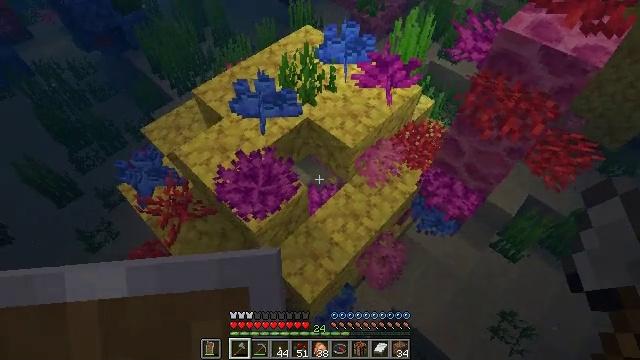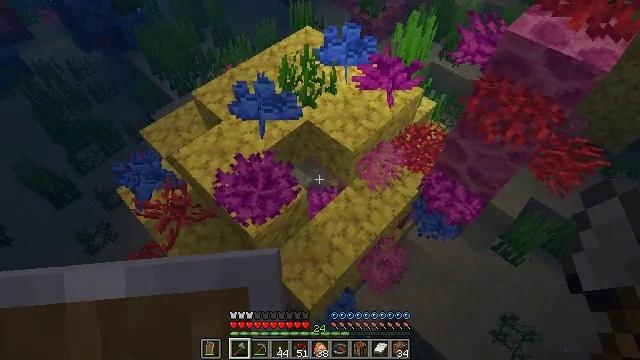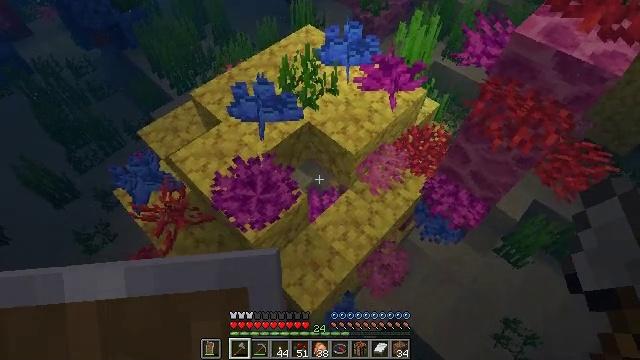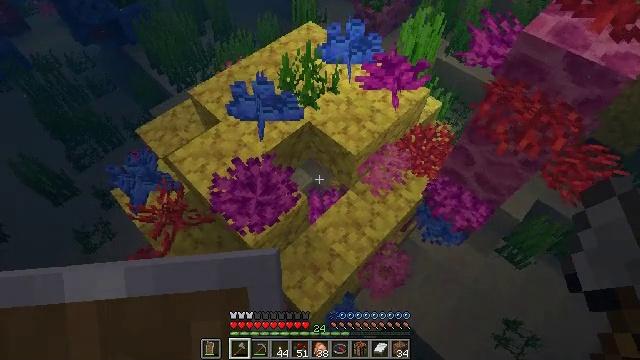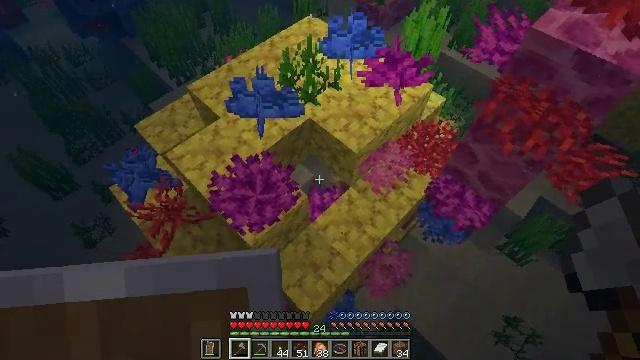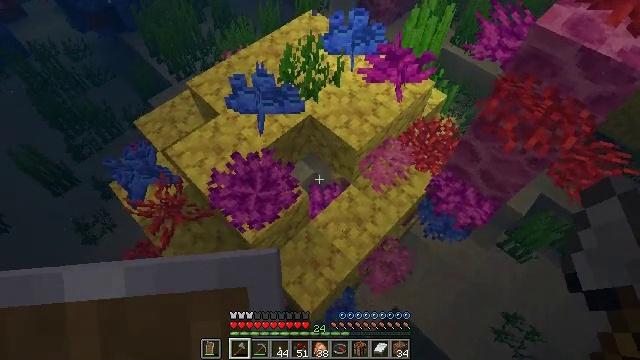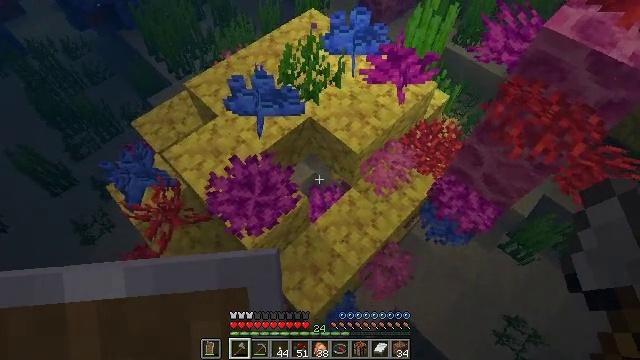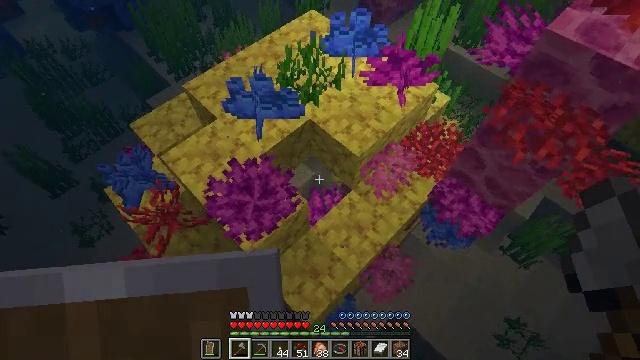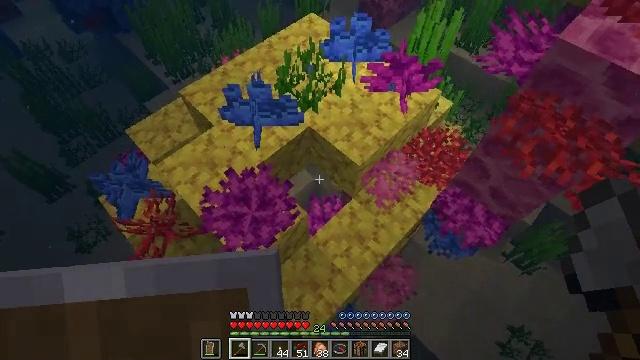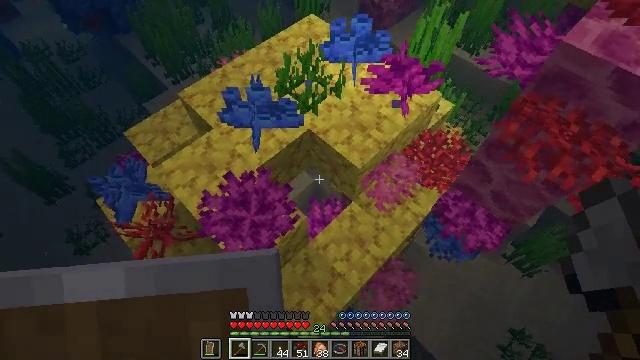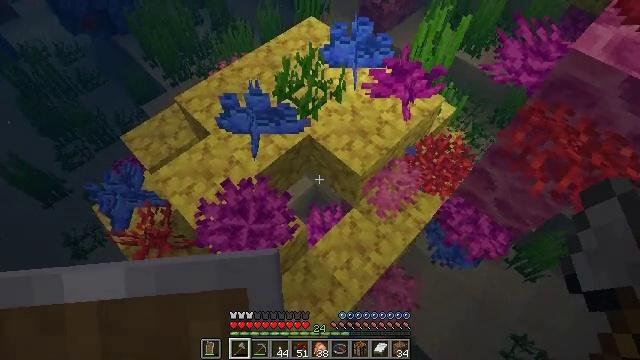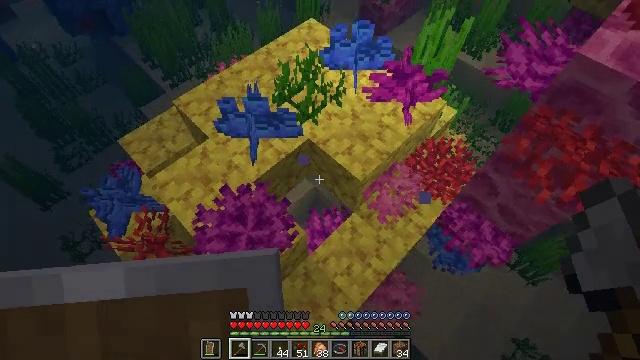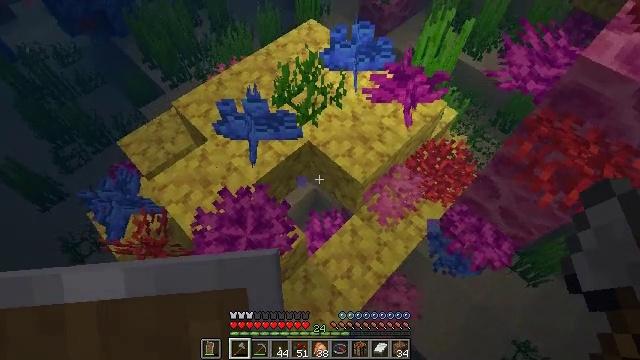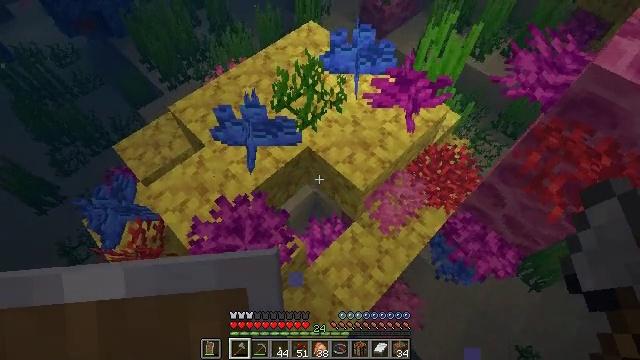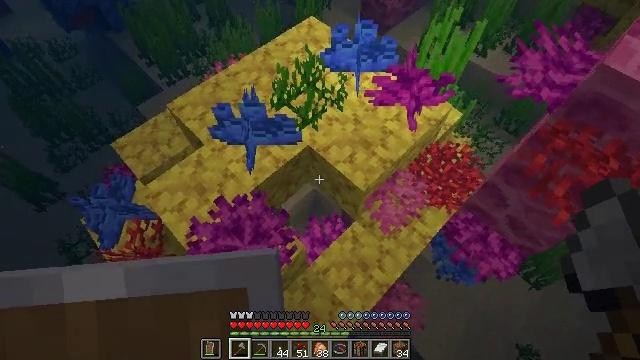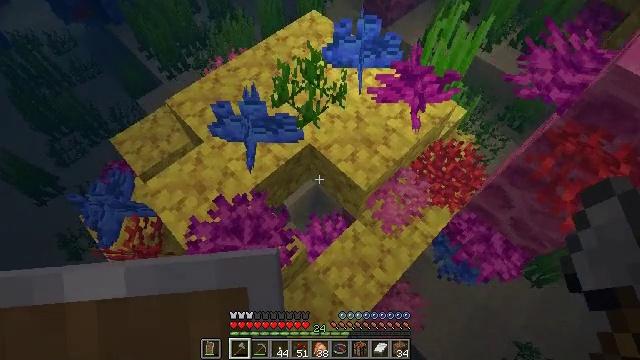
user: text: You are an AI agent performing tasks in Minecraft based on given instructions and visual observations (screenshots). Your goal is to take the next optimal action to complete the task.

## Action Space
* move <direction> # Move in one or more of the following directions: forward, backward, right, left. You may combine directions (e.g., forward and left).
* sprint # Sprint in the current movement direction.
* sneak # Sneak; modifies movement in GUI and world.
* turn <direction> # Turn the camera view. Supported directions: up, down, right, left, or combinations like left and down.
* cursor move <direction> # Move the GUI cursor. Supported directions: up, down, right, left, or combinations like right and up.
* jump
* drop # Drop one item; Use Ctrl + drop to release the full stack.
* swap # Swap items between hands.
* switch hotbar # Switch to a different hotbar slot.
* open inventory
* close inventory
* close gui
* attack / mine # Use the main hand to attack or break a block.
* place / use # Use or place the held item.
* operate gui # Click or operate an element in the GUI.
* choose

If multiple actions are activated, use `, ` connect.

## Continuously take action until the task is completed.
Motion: motion action
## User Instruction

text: Harvest sea pickles while diving.
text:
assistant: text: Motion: move forward
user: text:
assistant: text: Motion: move forward
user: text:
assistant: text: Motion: move forward
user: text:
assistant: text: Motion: move forward, turn down
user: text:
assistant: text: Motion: move forward
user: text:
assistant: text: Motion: move forward
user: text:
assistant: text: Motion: move forward
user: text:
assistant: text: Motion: move forward
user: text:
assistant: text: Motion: move forward
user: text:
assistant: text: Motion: move forward
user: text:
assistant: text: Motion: move forward
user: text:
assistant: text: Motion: move forward
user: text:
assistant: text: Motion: move forward
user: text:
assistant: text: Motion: move forward
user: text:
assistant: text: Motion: move forward, turn down
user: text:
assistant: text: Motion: move forward, turn left and down
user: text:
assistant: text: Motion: move forward, turn left and down
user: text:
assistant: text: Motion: move forward, sneak, turn left and down
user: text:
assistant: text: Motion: move forward, sneak
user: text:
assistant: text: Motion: move forward, sneak
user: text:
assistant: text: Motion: move forward, sneak
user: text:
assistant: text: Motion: move forward, sneak
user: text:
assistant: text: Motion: move forward, sneak
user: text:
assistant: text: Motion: move forward, sneak
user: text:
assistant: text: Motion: move forward
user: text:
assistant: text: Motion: move forward
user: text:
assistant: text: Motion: move forward
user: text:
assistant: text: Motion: move forward
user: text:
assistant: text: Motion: move forward
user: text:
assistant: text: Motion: move forward, turn left